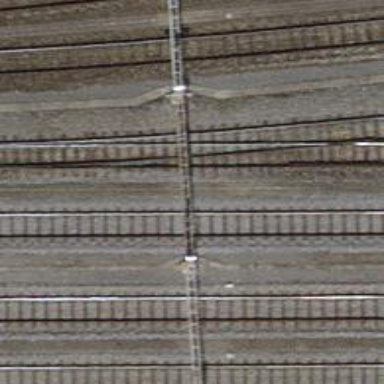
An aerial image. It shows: Rail yard with electrified rails and single track.